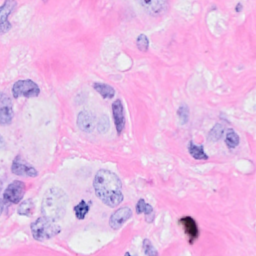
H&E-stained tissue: Breast